Question: I am bootstrapping an app and for my case the below layout from Google music album deck really makes a lot of sense in my tablet app. I love the widget's experience.

Is there an Android view library available out there in the opensource world (preferred, because I can achieve it faster) or a tutorial which puts me in the right direction towards implementing my own?
Any thoughts on how I can develop one if required?
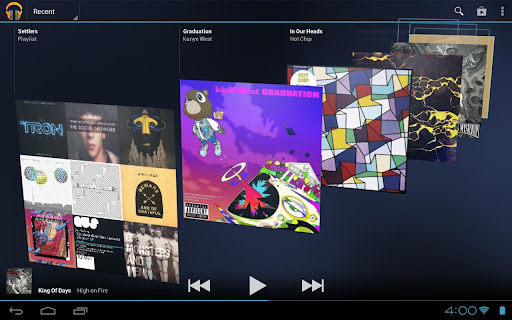
Answer: This is rendered in <URL> and is called the carousel-view
You can download a working copy of the sample+source here: <URL>